Question: I have a html page with a page title.
The height of the page title is determined by the height of the users photograph. The users photograph can be any size.
The issue that I cannot solve myself is that I am trying to vertical-align the text title to the middle of the title holder, but I am not able to figure this out if the photo has a dynamic height (the max-height is 149px). Assigning a specific height to the div does allow the middle vertical alignment, but as the users photograph can be any height, assigning a set height can make the appearance seem odd.
Here is what I am trying to achieve:

I have read several similar SO posts, tried several things but I cannot get this to work.
Here is my html code:
'''
<div class="resumeStyleNameTitleWrapper">
<div class="resumeStyleNameTitle">
<div class="resumeStyleNameTitleInner">
<div class="resumeStyleNameTitleFontChange">Users Name</div>
</div>
</div>
<div class="resumeStyleNameTitlePhotograph">
<div class="resumeStyleNameTitlePhotographInner">
{# image has max-height: 149px & max-width: 149px; assigned in the css file #}
<img id="id_name_details_photograph" class="name_details_photograph_preview_dimensions" src="{{ name_details_photograph_url }}" />
</div>
</div>
</div>
'''
Here is my CSS:
'''
.resumeStyleNameTitleWrapper {
display: table-cell;
width: 100%;
}
.resumeStyleNameTitle {
direction: ltr;
display: table-cell;
float: left;
text-align: left;
width: calc(100% - 159px); /*less the width of the photograph plus 10px */
background-color: lime;
}
.resumeStyleNameTitleInner {
direction: ltr;
display: table-cell;
max-height: 149px;
text-align: left;
vertical-align: middle;
width: 100%;
background-color: orange;
}
.resumeStyleNameTitleFontChange {
direction: ltr;
font-size: 32px;
font-weight: bold;
text-align: left;
text-transform: uppercase;
width: 100%;
}
.resumeStyleNameTitlePhotograph {
direction: ltr;
display: table-cell;
float: right;
max-height: 149px;
max-width: 149px;
text-align: right;
vertical-align: top;
}
.resumeStyleNameTitlePhotographInner {
display: inline-block;
vertical-align: middle;
}
.name_details_photograph_preview_dimensions {
max-height: 149px;
max-width: 149px;
}
'''
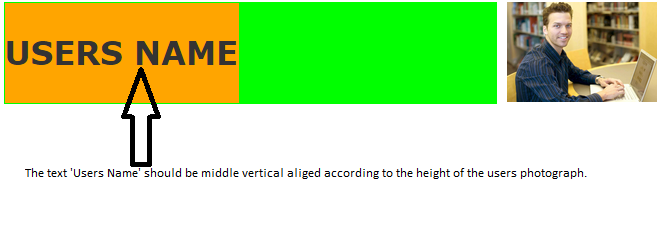
Answer: : <URL>
I solved your Problem by putting clss in to
'''
<div class="resumeStyleNameTitleWrapper">
<div class="resumeStyleNameTitle">
<div class="resumeStyleNameTitleInner">
<div class="resumeStyleNameTitleFontChange">Users Name</div>
</div>
<div class="resumeStyleNameTitlePhotograph">
<div class="resumeStyleNameTitlePhotographInner">
<img id="id_name_details_photograph" class="name_details_photograph_preview_dimensions" src="">
</div>
</div>
</div>
</div>
'''
So now if your image size change then your text div will also change its height depending upon image div size